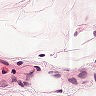
Metastatic tissue present: no